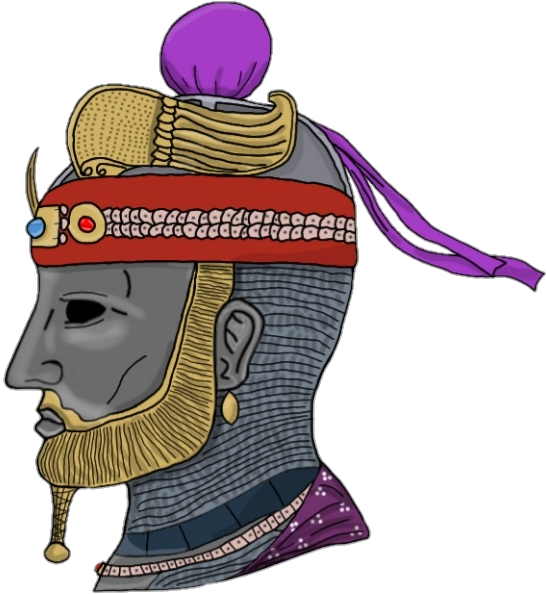
Label: 4_Yes_Chad